Question: I'm trying to horizontally center all children of a 'RelativeLayout' that is vertically centered towards its parent. My initial gut feeling was to toy with the gravity of the 'RelativeLayout', but that just centers the layout towards its parent. Playing with the gravity of the child views triggers other undesired behavior.
Here's what happens when I adjust the gravity of the 'RelativeLayout':

Desired behavior is that the 'TextView' moves a little bit to the right so that it's horizontally centered relative to the screen. How do I achieve this?
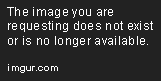
Answer: Adding this property to your 'TextView' should work:
'''
android:layout_centerHorizontal="true"
'''